Current action and preconditions to check: trajectory_clear

Your task: For each precondition in the list above, predict whether it will hold at this action.

Consider the current scene as observed from the mobile robot's camera, and analyze the predicted future states of all dynamic agents (e.g., people, animals, vehicles, or any moving entities) within the NEXT SECOND.

IMPORTANT: Only answer "very likely" if you are absolutely certain—based on strong, clear evidence—that a dynamic agent will violate the precondition in the predicted future state. Do NOT answer "very likely" for unlikely, ambiguous, or low-probability risks.

Ask yourself for each precondition: Is there a high probability, with clear and convincing evidence, that the predicted future states of any dynamic agent will interfere with the predicted future state of the currently executing action within the NEXT SECOND, causing that precondition to fail?

Assess the risk level based on these predictions. Use "likely" or "very likely" if motions create a clear risk of interference.

Use "neutral" or "improbable" if agents are nearby but their predicted paths are clearly diverging or non-conflicting.

Failure Risk Categories: "very improbable", "improbable", "neutral", "likely", "very likely"

Answer Format: Output ONLY the probability_of_failure value from these categories: "very improbable", "improbable", "neutral", "likely", "very likely"

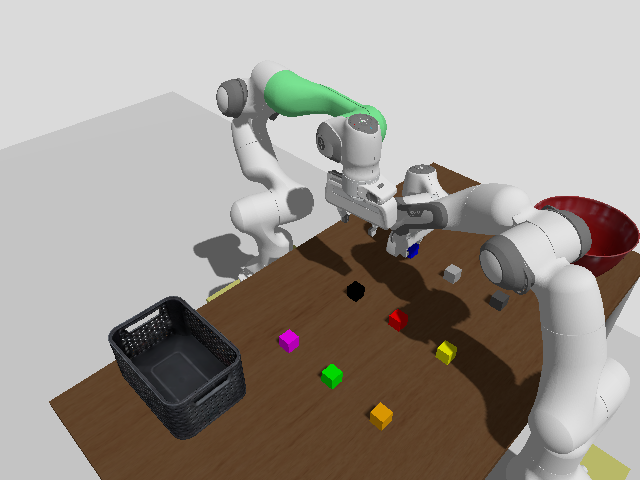

Answer: neutral